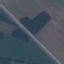
Land use / land cover class: Highway